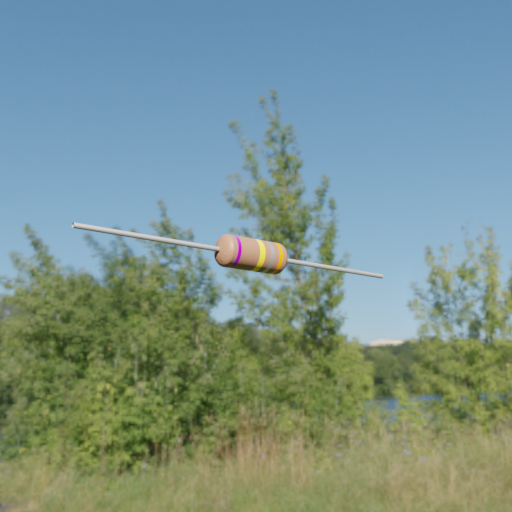
Resistor colour bands (in order): violet, yellow, silver, orange